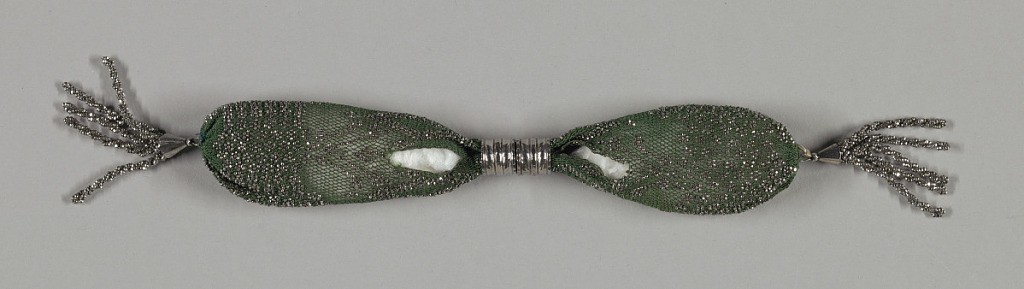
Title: Miser's purse
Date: early 19th century
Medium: silk, steel Technique: beaded crochet
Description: Crocheted dark green silk ornamented with cut steel beads in diamond and dot patterns.  Two steel rings control side closing; steel bead tassels at either end.